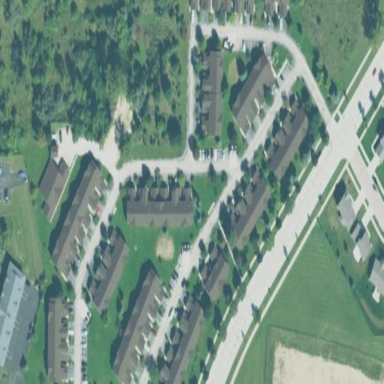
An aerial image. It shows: Residential area with apartments.